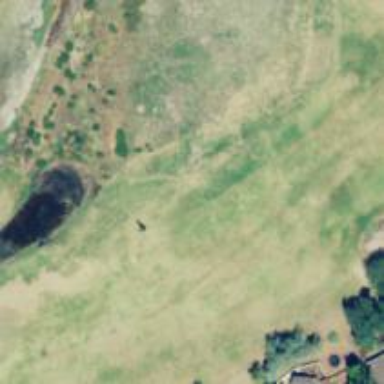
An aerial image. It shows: View of golf hole.